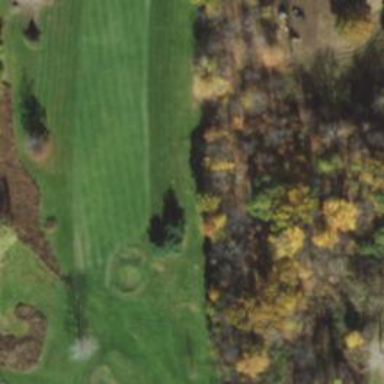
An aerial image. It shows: Golf fairway surrounded by grass.